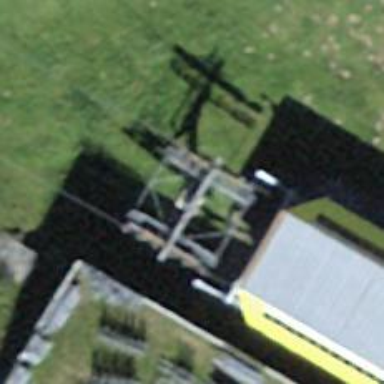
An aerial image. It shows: Pylon used for aerialway.